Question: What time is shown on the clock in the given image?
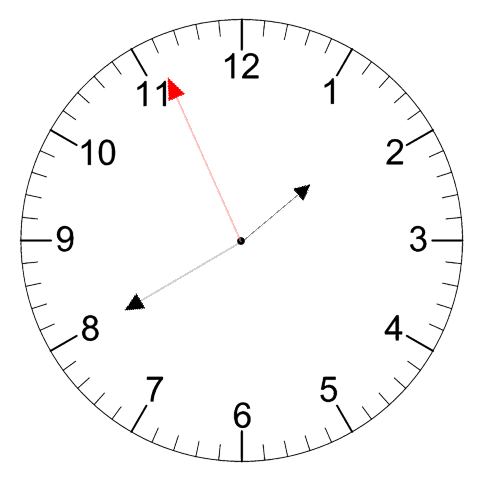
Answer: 01:39:56